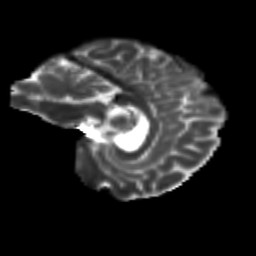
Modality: T2w
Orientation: sagittal
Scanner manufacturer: siemens
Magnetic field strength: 3 T
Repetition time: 9.2 s
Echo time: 0.084 s